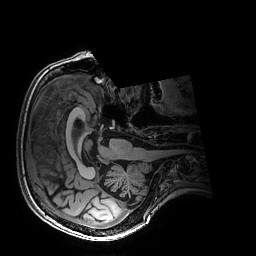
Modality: T1w
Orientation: axial
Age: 62
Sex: female
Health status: healthy
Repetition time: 2.53 s
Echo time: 0.0034 s